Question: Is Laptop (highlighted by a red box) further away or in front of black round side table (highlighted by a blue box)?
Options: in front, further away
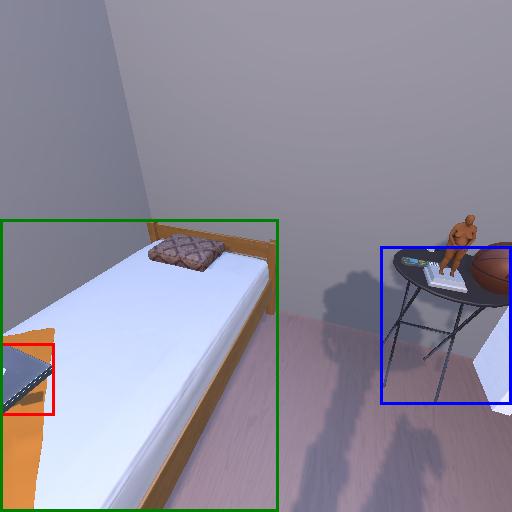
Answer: in front